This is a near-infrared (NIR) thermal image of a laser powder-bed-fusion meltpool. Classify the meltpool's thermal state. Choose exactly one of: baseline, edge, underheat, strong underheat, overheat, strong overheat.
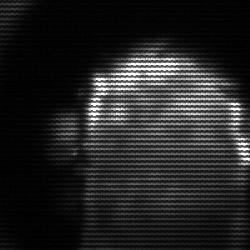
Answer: baseline